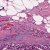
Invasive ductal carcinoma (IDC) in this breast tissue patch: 0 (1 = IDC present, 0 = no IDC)